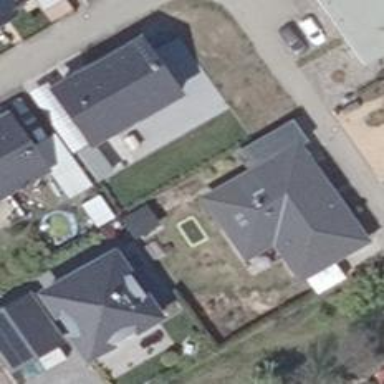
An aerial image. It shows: Detached building.